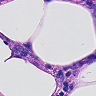
Metastatic tissue present: yes